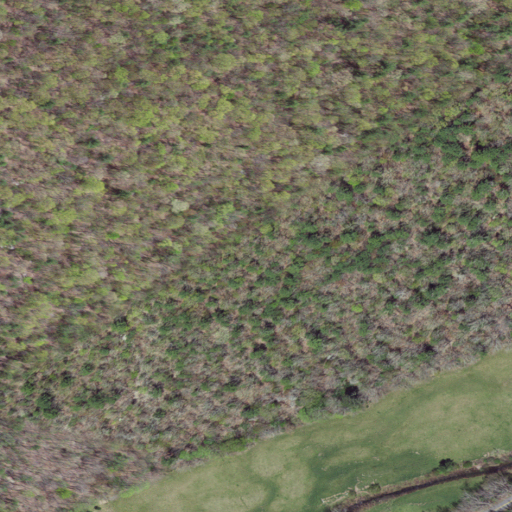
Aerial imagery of valley in Virginia named Sulphur Spring Hollow containing deciduous forest, mixed forest, pasture, open development, shrub, and low intensity development